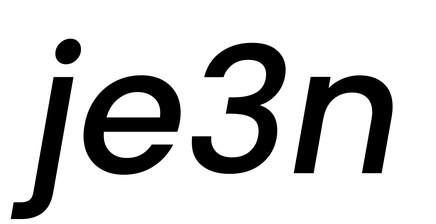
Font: Poppins-MediumItalic